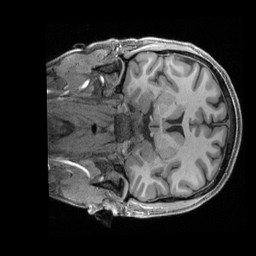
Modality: T1w
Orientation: coronal
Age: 28
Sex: male
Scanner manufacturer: siemens
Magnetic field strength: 3 T
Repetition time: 2.4 s
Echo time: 0.00228 s